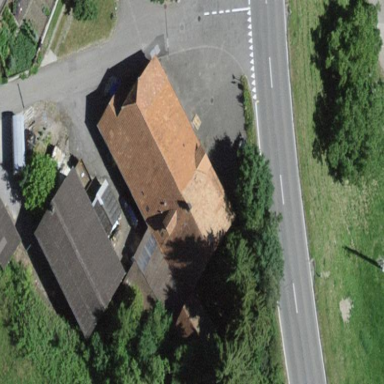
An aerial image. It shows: Farm building.